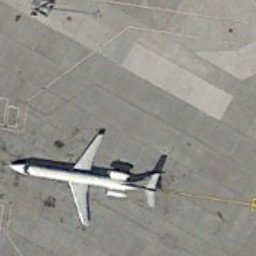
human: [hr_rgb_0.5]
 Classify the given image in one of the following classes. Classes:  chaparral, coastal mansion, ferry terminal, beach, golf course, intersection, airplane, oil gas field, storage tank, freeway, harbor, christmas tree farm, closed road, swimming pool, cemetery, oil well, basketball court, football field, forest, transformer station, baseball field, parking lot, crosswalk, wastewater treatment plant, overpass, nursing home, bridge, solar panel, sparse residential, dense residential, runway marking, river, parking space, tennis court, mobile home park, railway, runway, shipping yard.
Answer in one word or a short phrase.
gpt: airplane